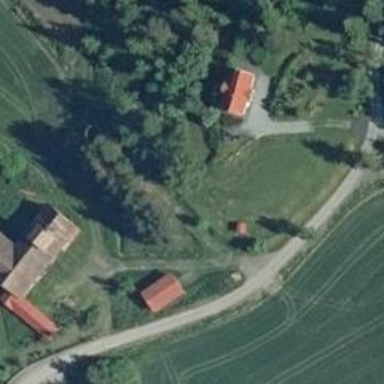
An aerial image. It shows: Farm.